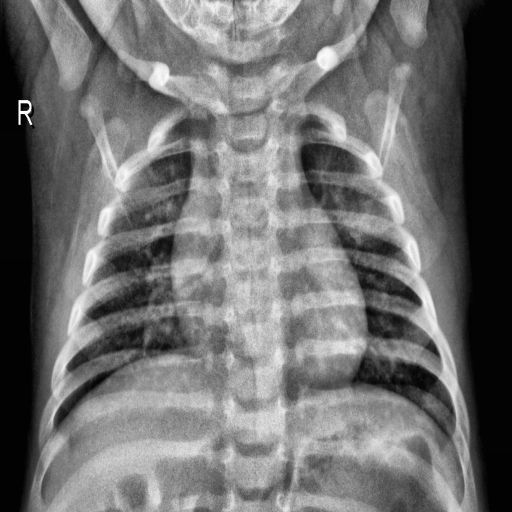
Finding: NORMAL